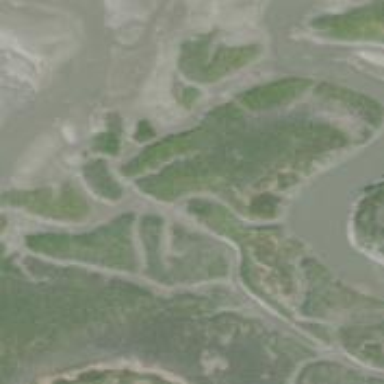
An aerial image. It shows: Tidal marsh wetland area.